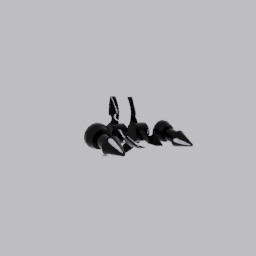
Label: mechanical